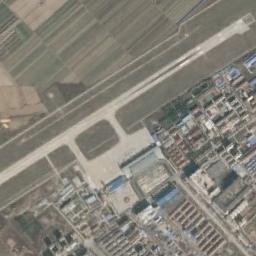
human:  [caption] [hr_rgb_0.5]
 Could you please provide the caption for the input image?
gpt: An airport with a runway and an open area on the farmland and some buildings arranged neatly beside .

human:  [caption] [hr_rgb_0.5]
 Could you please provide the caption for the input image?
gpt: An airport with a runway and many buildings is sandwiched between a residential area and a large farmland .

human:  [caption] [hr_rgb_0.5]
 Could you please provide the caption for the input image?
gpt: There is an airport between the field and many buildings .

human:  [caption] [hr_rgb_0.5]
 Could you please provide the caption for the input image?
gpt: This airport has only one runway, And its color is white .

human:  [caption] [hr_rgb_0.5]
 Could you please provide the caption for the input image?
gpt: A cluster of buildings next to the runway of an airport .